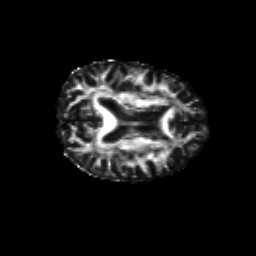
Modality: FA
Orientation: axial
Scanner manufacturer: siemens
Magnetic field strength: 3 T
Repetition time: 6.8 s
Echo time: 0.093 s